Question: Whenever I try to install the Visual Studio SDK I get the following error:
'''
Windows Program Compatibility mode is on. Turn it off and then try Setup again.
'''

I have checked and Compatibility mode is not turned on. From what I've read, renaming the installer to 'vssdk_full.exe' should help. That hasn't had any impact.
I got the installer from <URL>.
What do I need to do to get this to install?
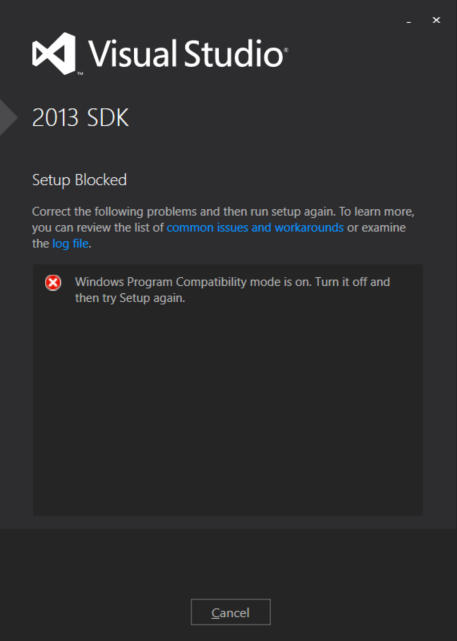
Answer: Are you installing on Windows 10? If so, then I have the same problem and it seems as though the current SDK setup is checking the Windows version and 10 isn't currently supported. See <URL> for more info